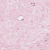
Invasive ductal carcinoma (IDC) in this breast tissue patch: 0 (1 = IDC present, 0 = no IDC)